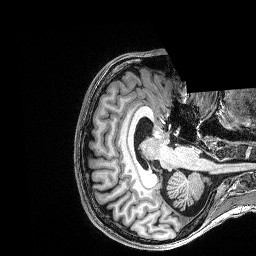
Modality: T1w
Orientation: axial